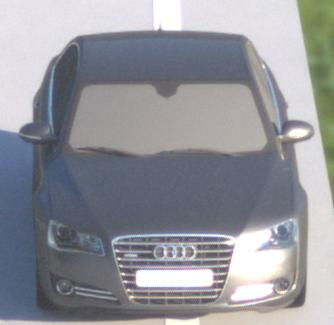
Make: Audi
Model: A8 D4
Model produced from: 2009
Model produced until: 2017
Doors: 4
Color: gray
Road condition: dry road
Daytime: morning or afternoon
Contrast: high contrast